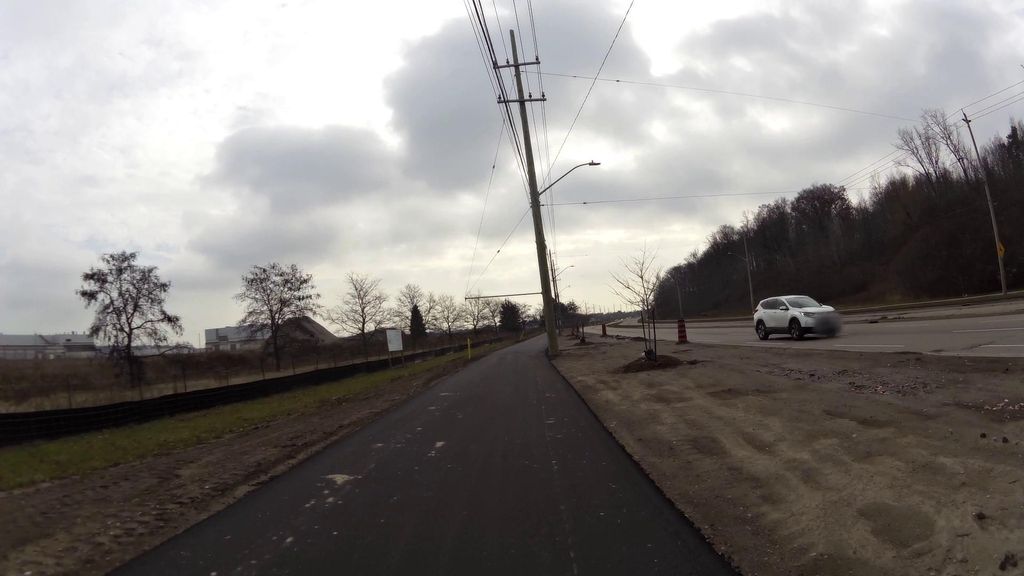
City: kitchener-waterloo